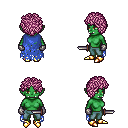
a pixel art fantasy rpg character, female body template, orc, green skin, blue tattered cape, teal pants, pink curly afro hairstyle, metal gloves, gold boots, dagger, four views (front, back, left, right), 2x2 character sprite sheet, small pixel art, hard edges, no anti-aliasing